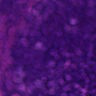
Metastatic tissue present: no